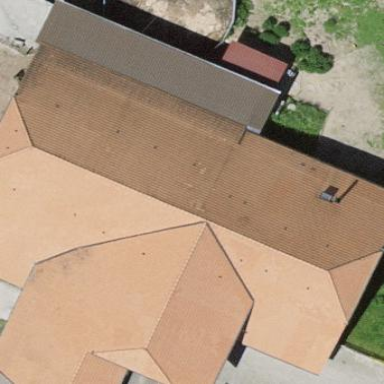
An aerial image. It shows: Farm building.